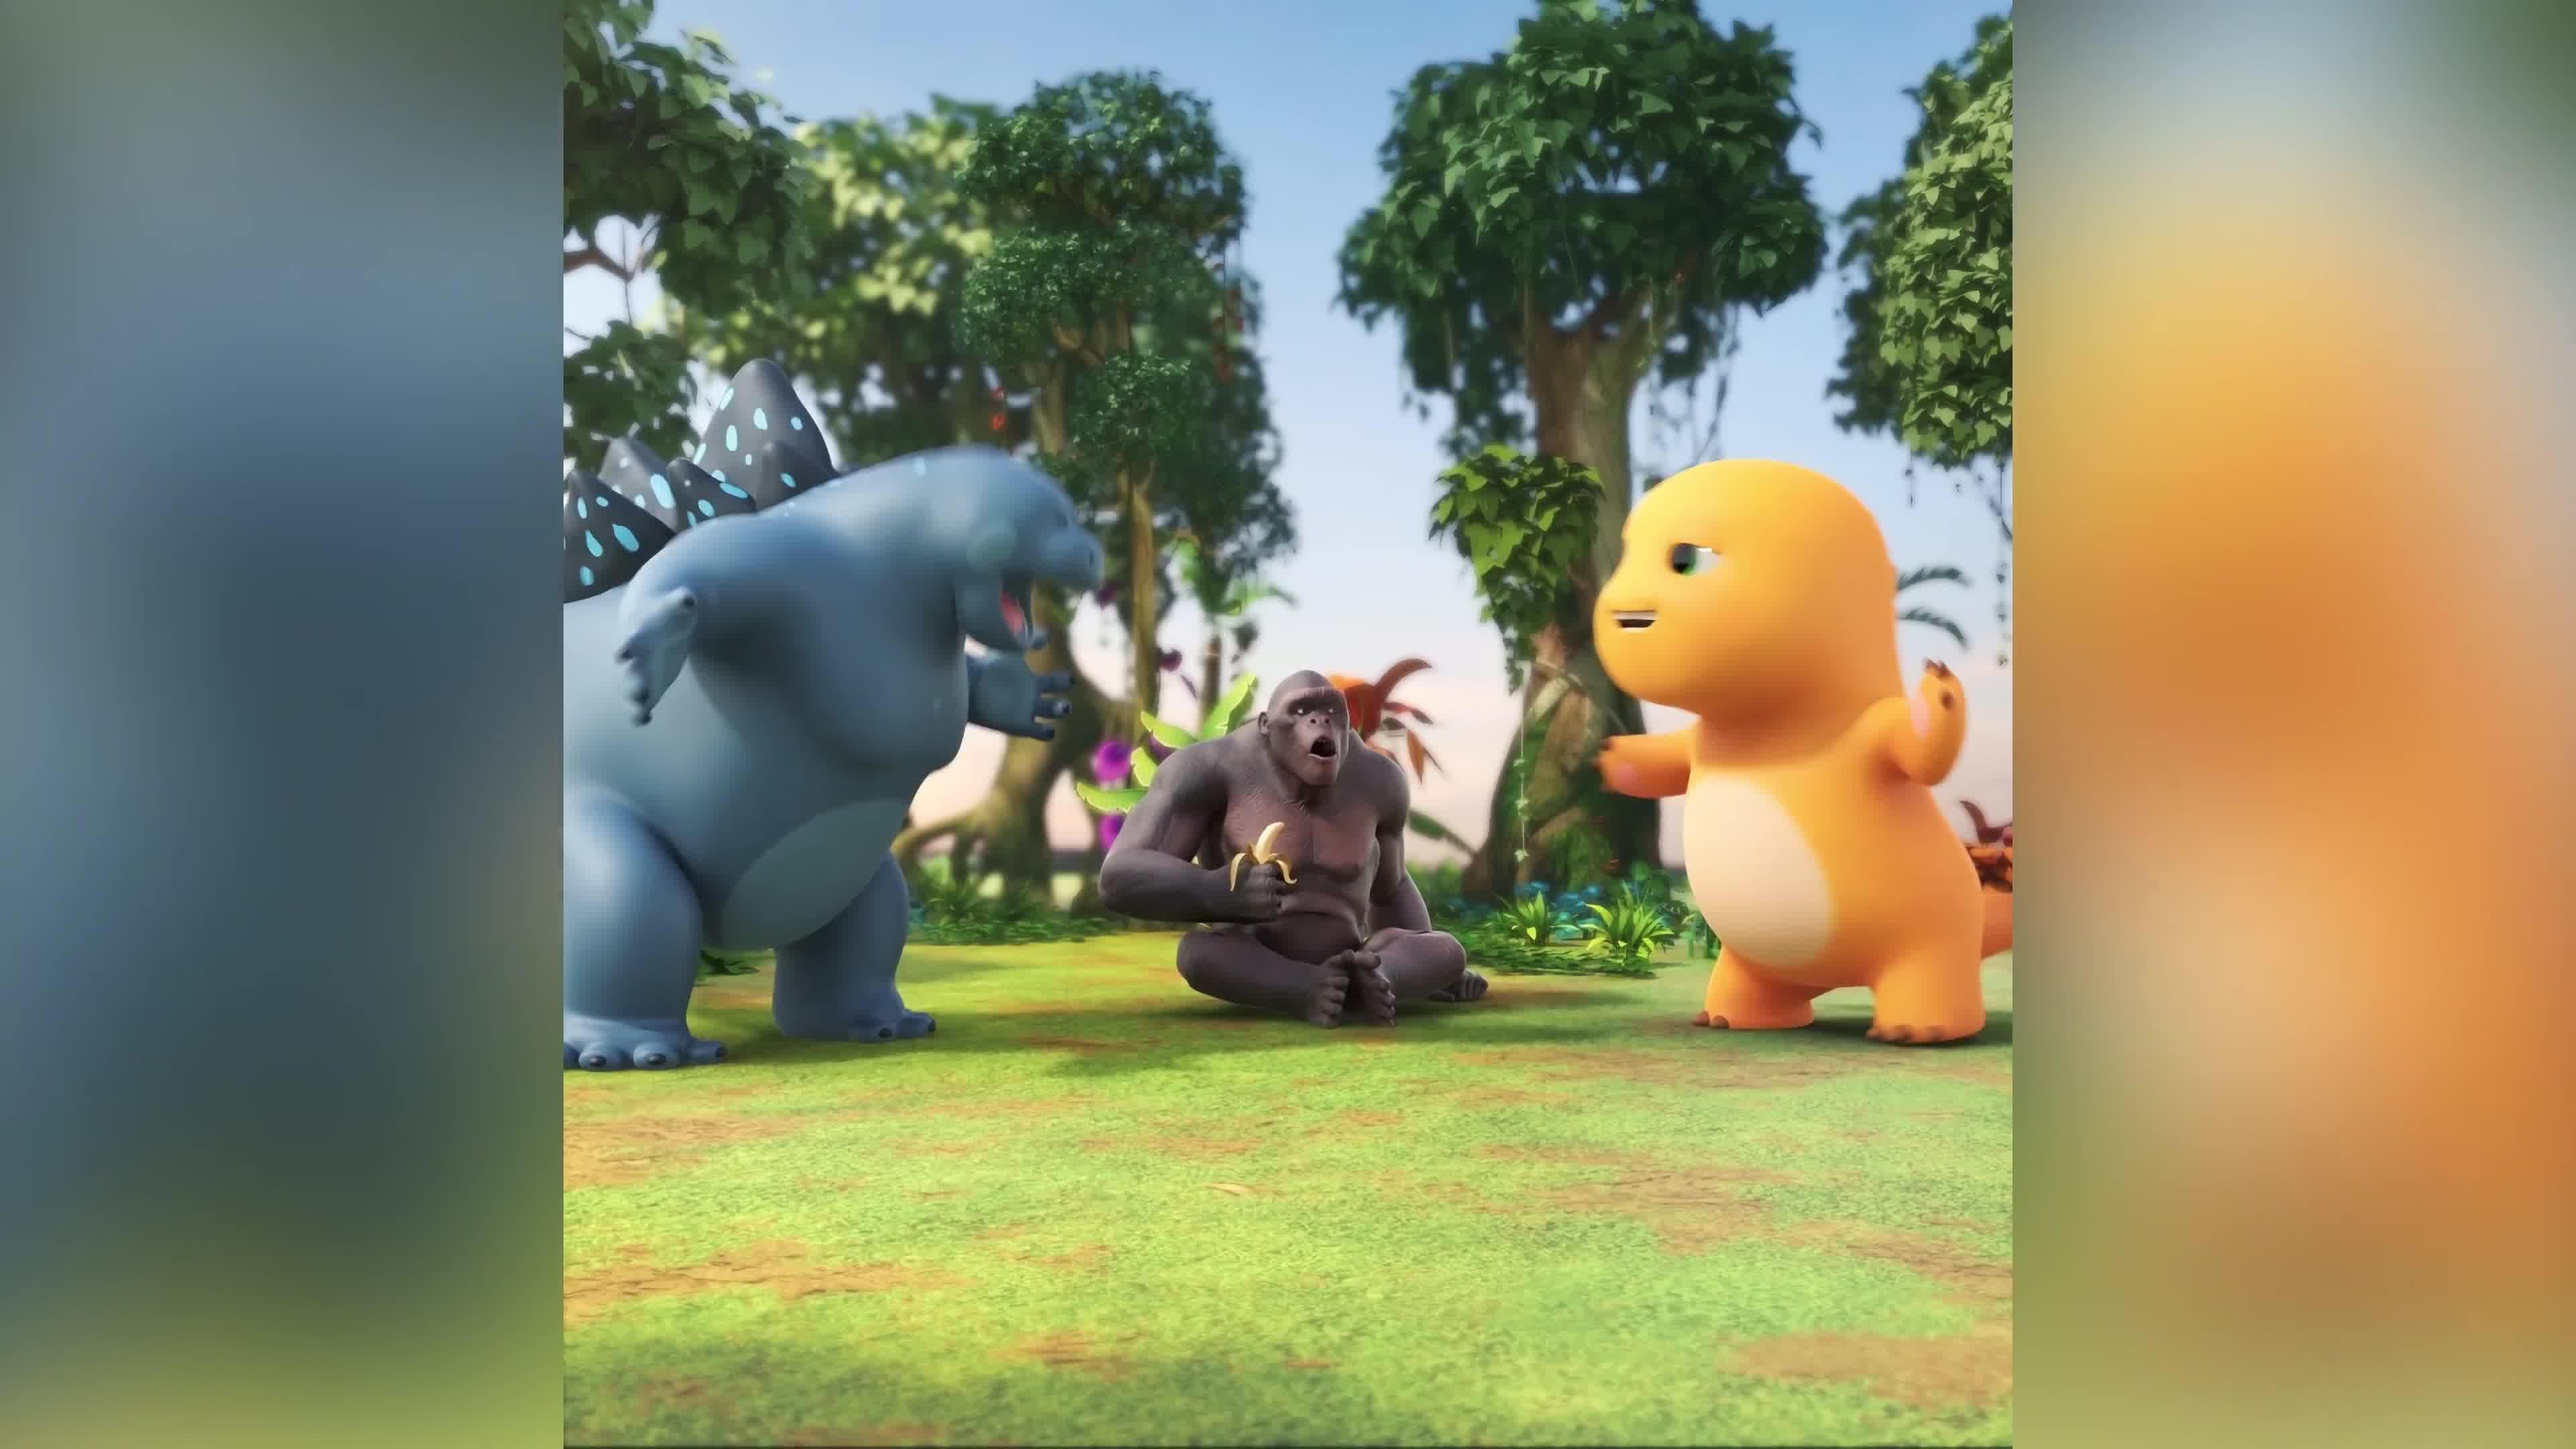
Label: nailong